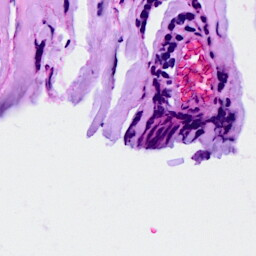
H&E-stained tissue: Breast